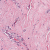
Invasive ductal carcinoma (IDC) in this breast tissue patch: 0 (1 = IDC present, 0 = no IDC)